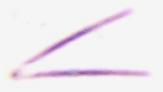
Label: Thalassionema